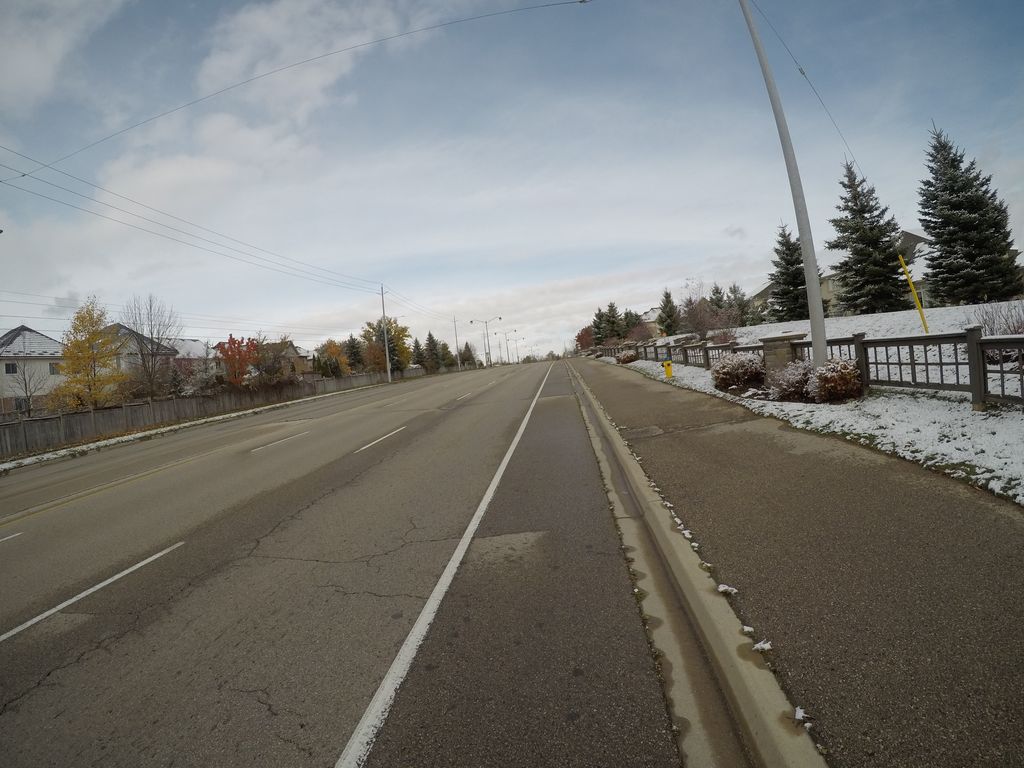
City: kitchener-waterloo